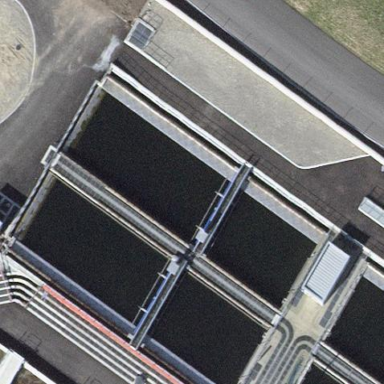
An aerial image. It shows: Body of wastewater.